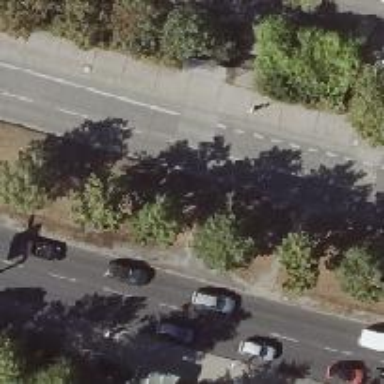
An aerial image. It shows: Avenue lined with deciduous broadleaved trees.